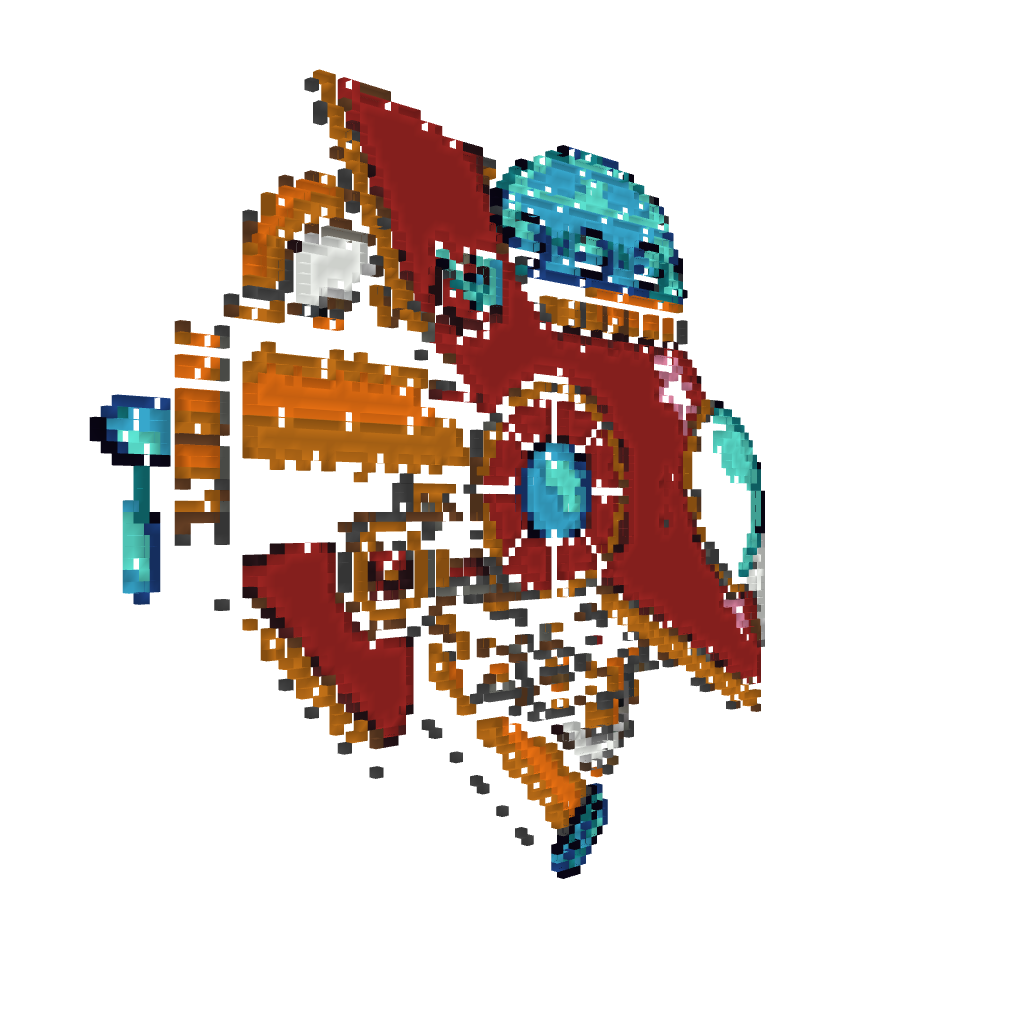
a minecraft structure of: Wily Machine #2 (ErnieCIII)